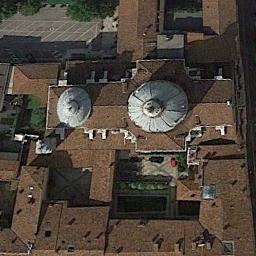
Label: church